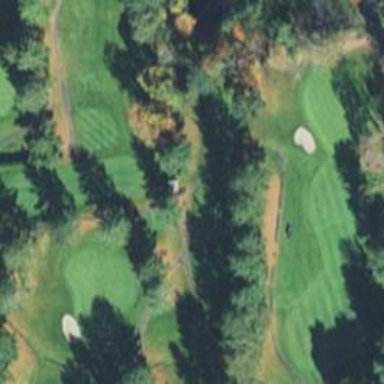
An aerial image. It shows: Pathway for golfing.